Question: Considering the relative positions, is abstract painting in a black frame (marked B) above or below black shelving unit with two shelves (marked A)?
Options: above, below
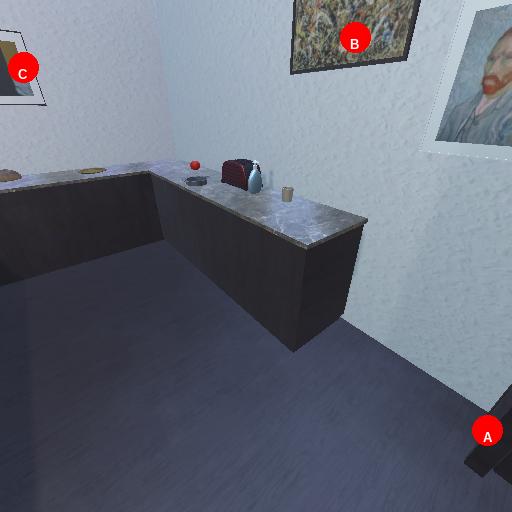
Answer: above